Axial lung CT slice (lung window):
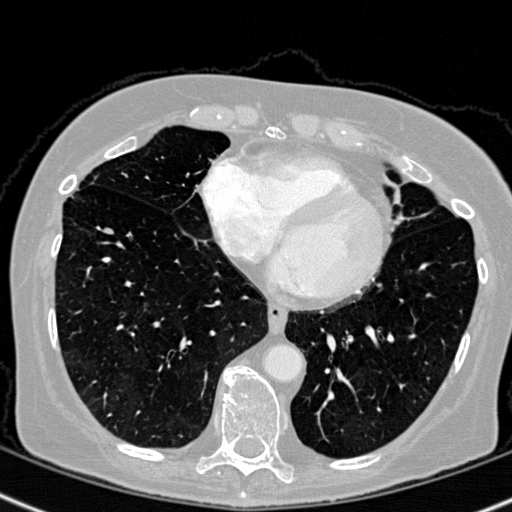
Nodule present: no